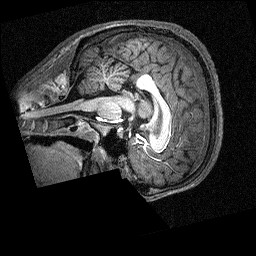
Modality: T1w
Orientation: sagittal